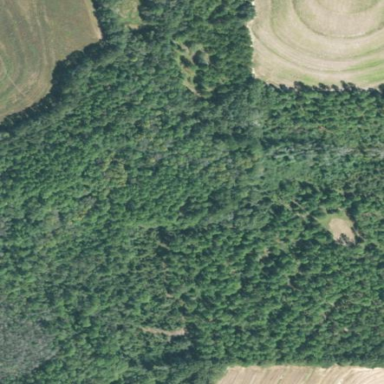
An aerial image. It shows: Mixed woodland area with various types of leaves.